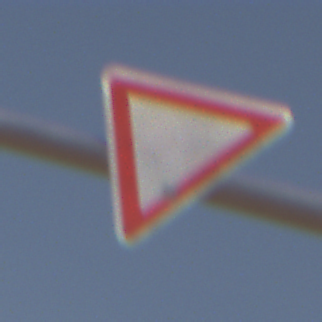
Verkehrszeichen: VorfahrtGewaehren
Umgebung: Outdoor, Nature
Tageszeit: Midday
Wetter: PartlyCloudy
Licht: Natural
Jahreszeit: NotSpecified
Kontrast: HighContrast